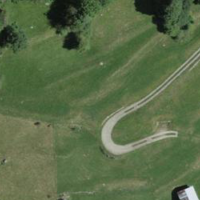
EUNIS habitat code: 24
Species observed at this site:
Clinopodium vulgare